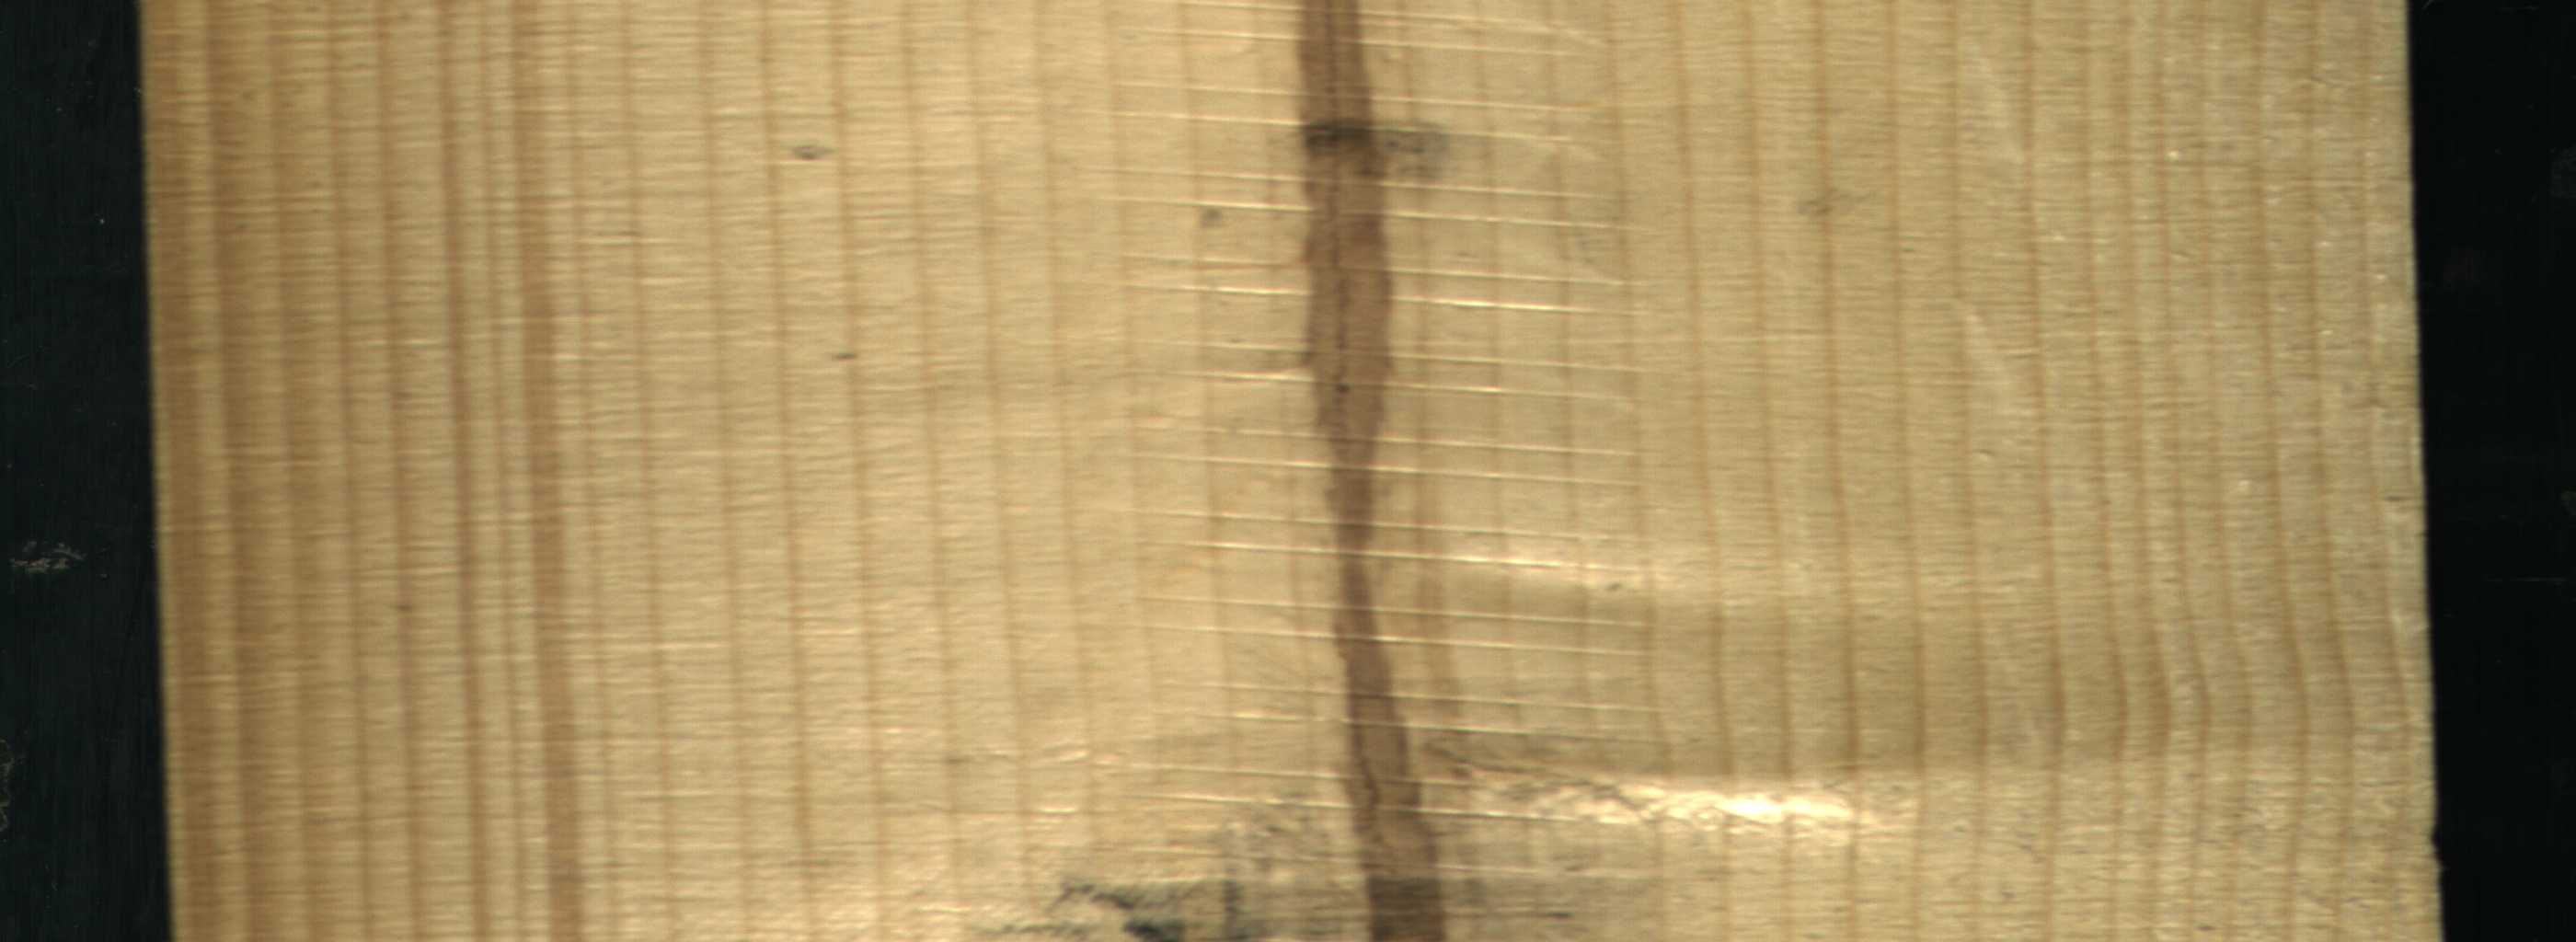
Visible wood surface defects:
Marrow
Quartzity